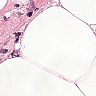
Metastatic tissue present: no